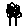
Label: tree